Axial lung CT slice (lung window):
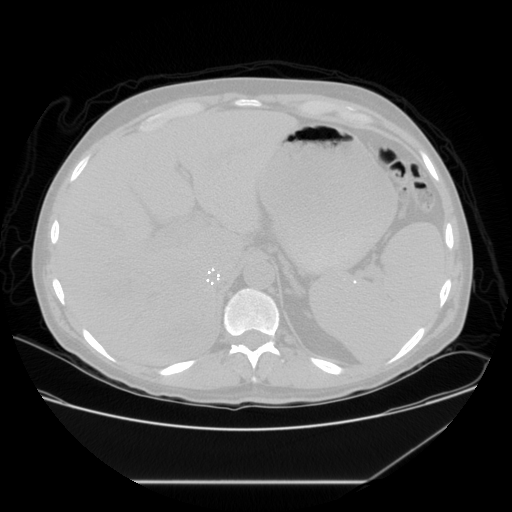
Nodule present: no